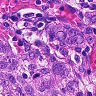
Metastatic tissue present: yes